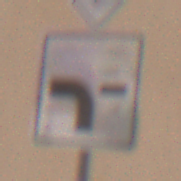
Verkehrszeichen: VerlaufVorfahrtsstrasse6
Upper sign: Vorfahrtsstrasse
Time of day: Midday
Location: Outdoor (Urban)
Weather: PartlyCloudy
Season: NotSpecified
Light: Natural